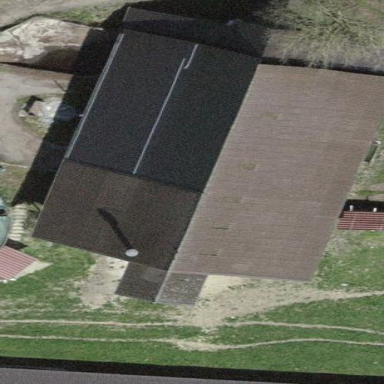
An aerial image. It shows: Barn.